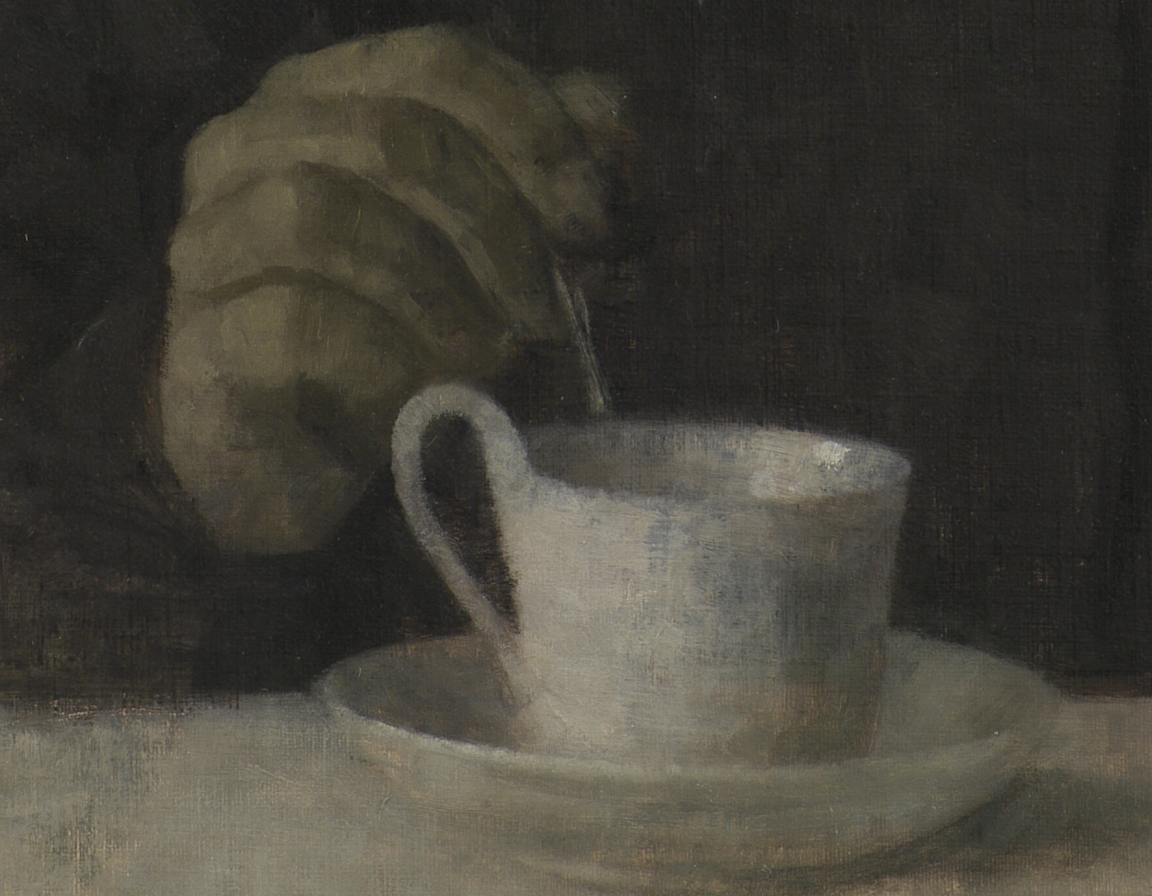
portrait painting, extreme close up, dark chiaroscuro, woman's closed hand resting on white tablecloth, dark atmospheric background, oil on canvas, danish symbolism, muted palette